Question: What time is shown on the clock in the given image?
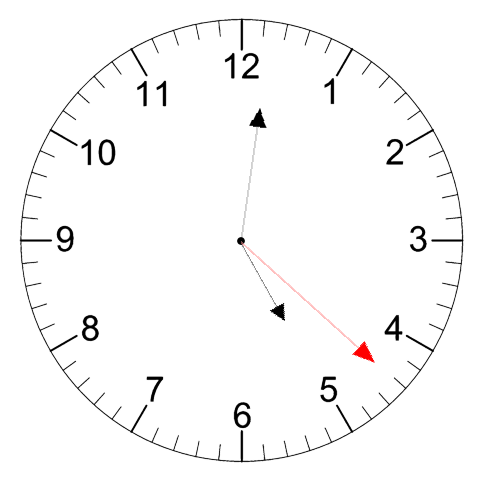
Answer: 05:01:22